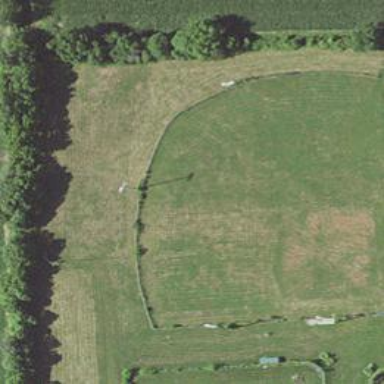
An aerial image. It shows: Baseball pitch for leisure and sports activities.